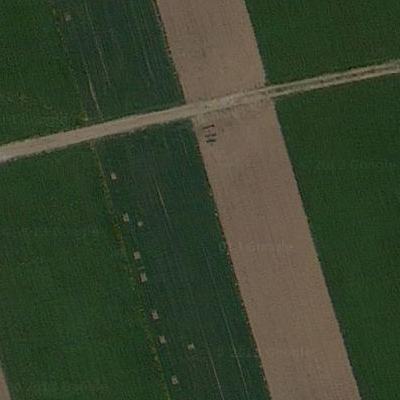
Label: Field